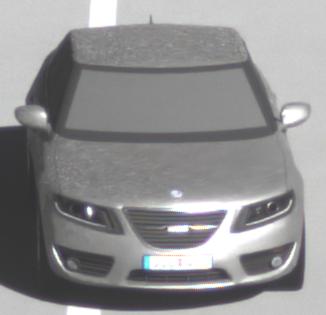
Make: Saab
Model: 5-Sep
Detailed model: 9-5 1.6T
Model produced from: 2010/06
Model produced until: 2011/12
Doors: 4
Color: white
Road condition: dry road
Daytime: morning or afternoon
Contrast: high contrast